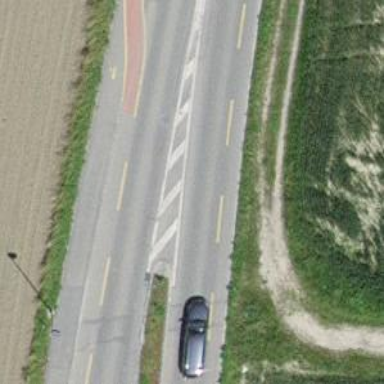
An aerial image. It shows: Secondary road with designated cycle lane.